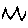
Label: zigzag